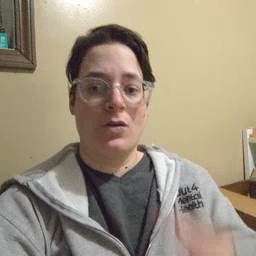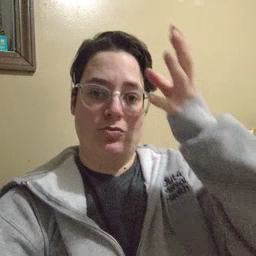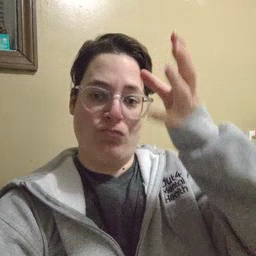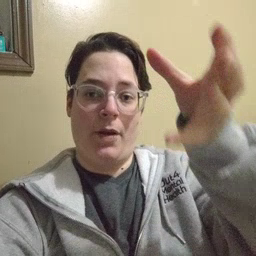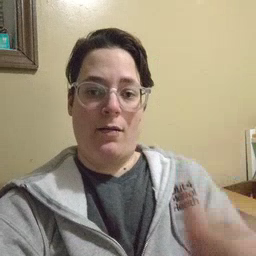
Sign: grandpa